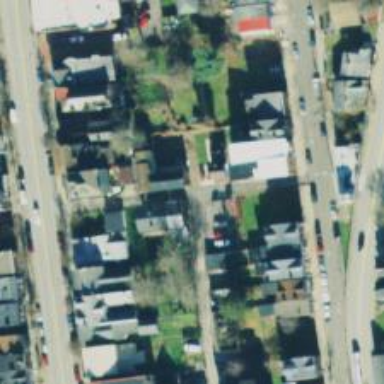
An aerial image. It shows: Alley classified as service road.